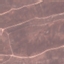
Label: HerbaceousVegetation